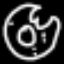
Label: donut